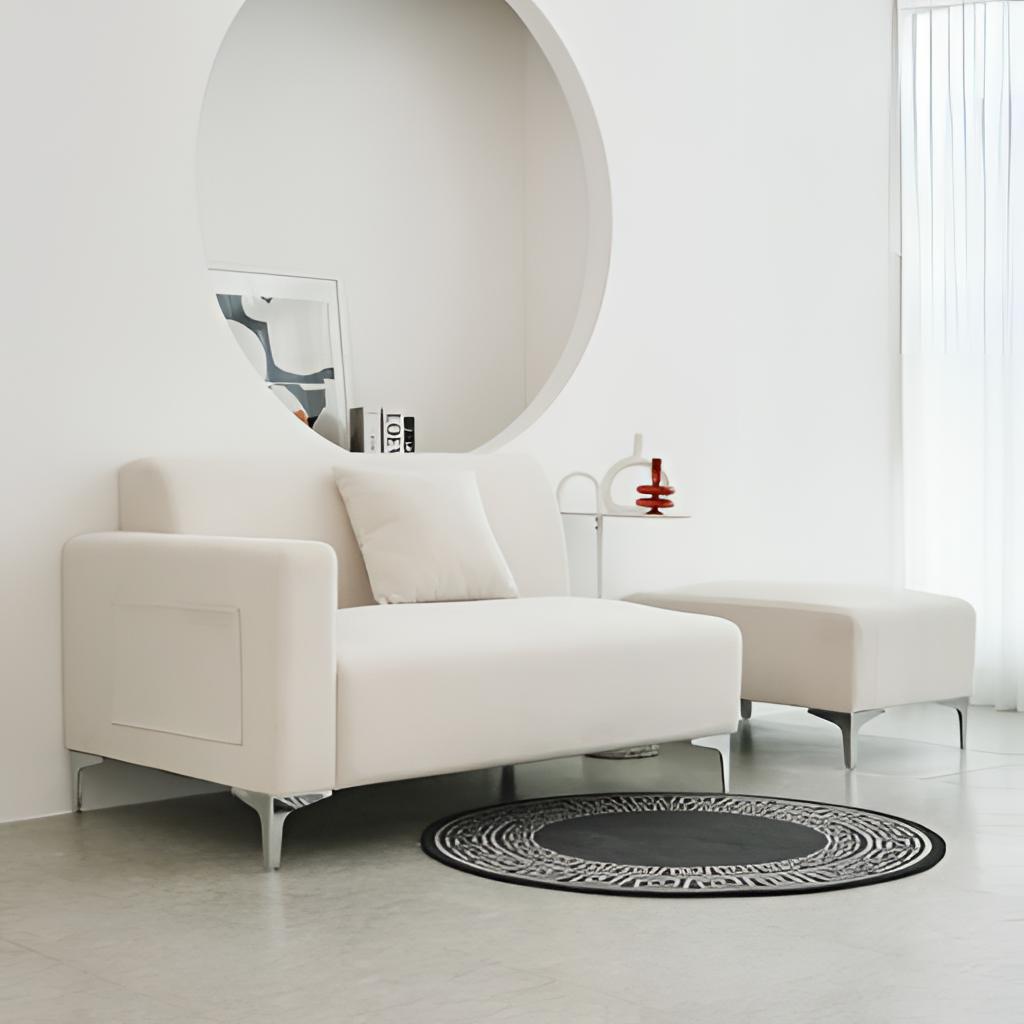
living room, off-white leather sofa, modern, paint wallpaper, with solid pattern, tile flooring, with large square pattern